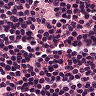
Metastatic tissue present: no